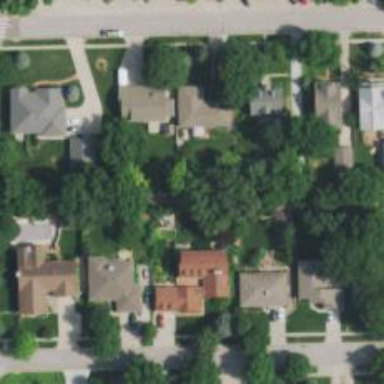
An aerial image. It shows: Neighborhood.